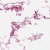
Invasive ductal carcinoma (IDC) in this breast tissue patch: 0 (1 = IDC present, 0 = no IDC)